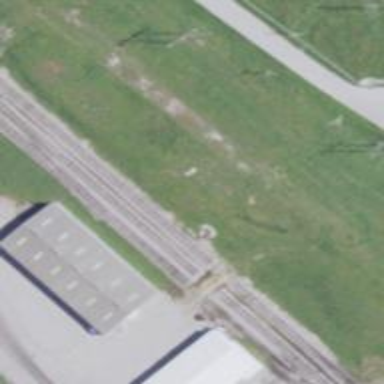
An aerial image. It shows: Rail spur service.